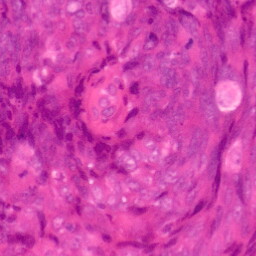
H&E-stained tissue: Colon